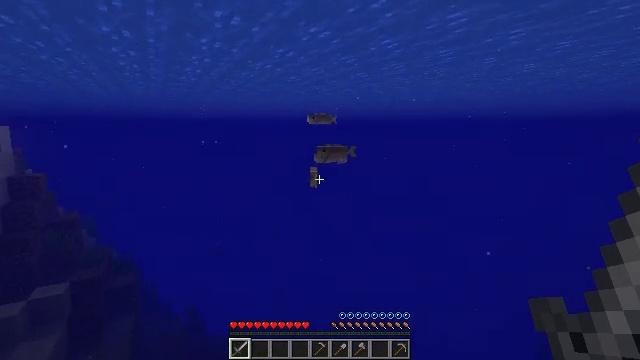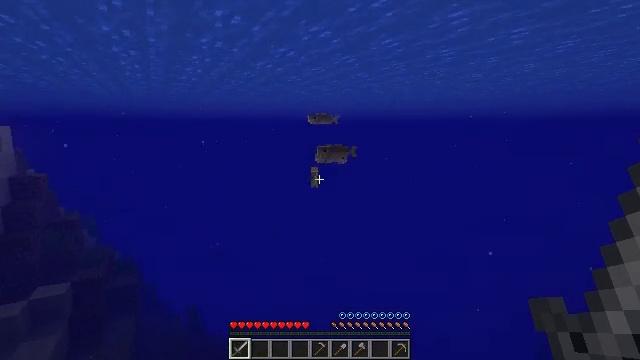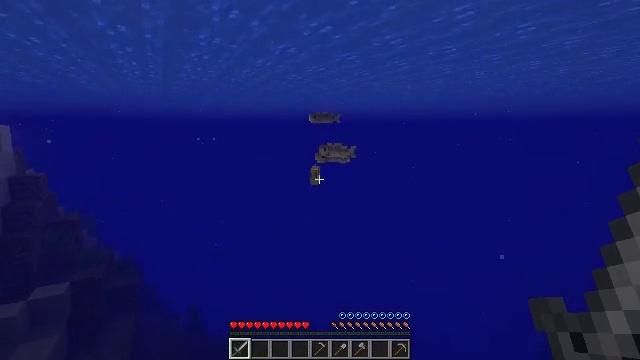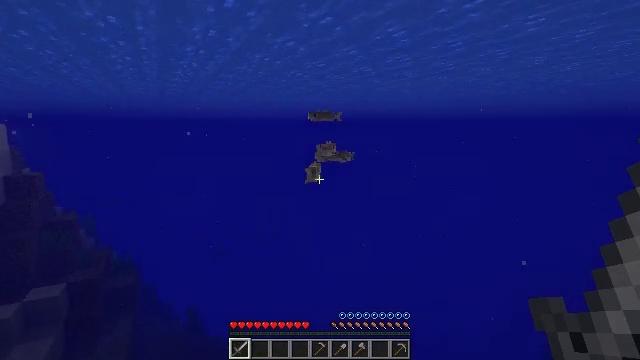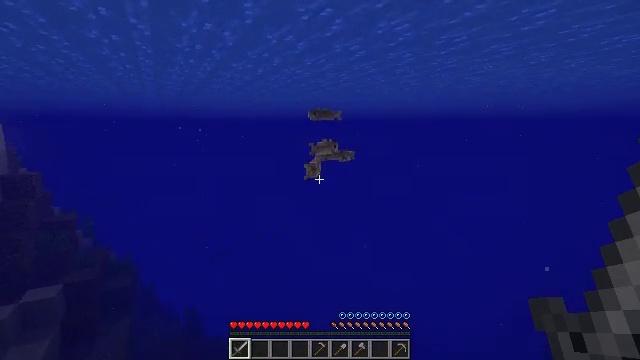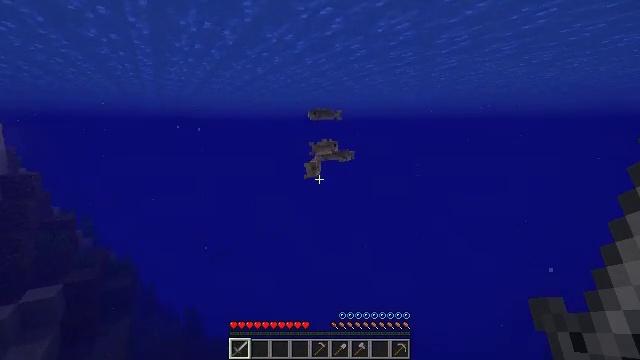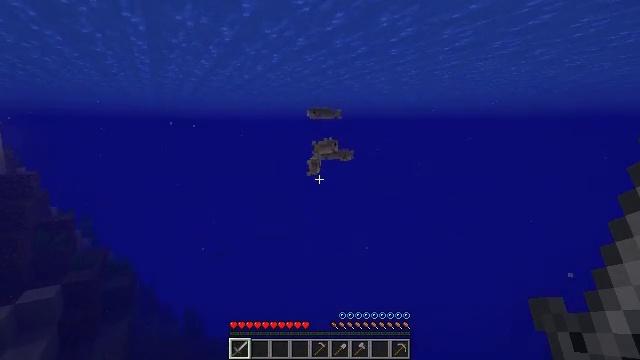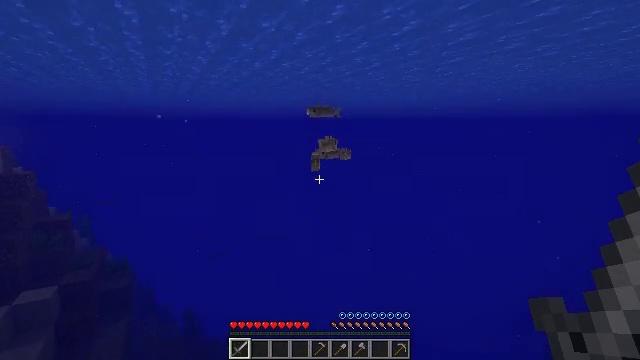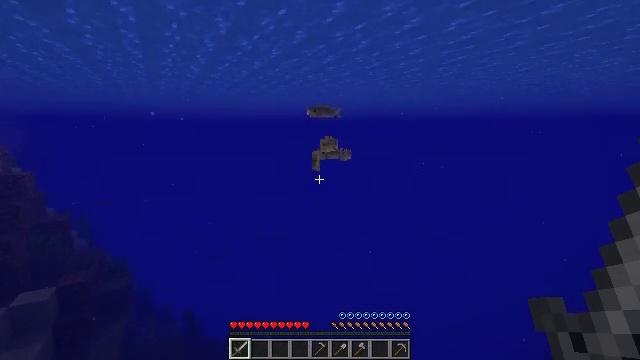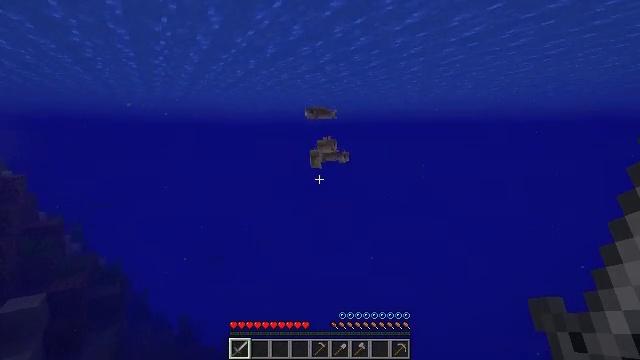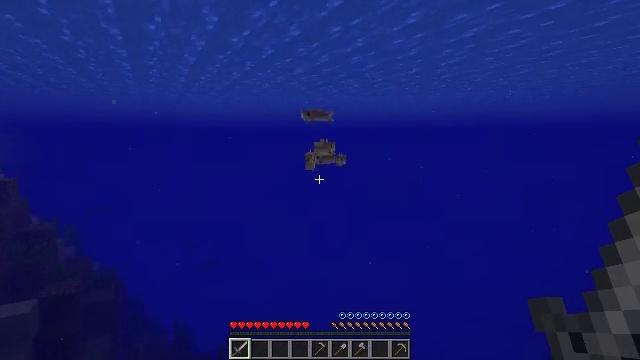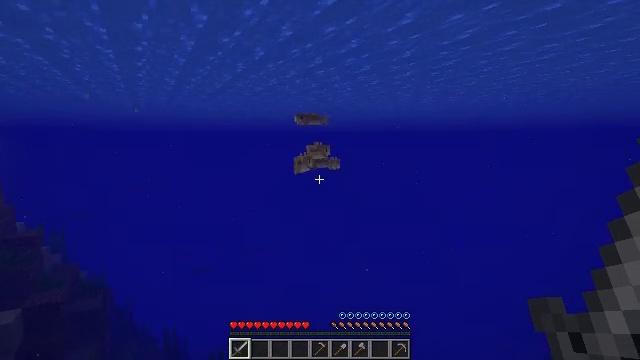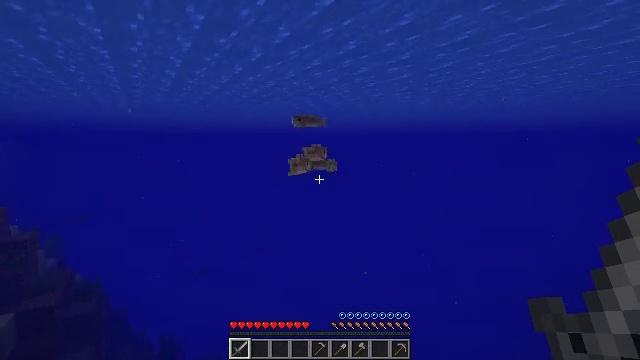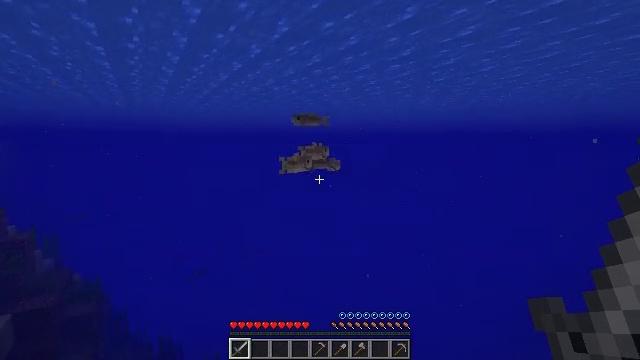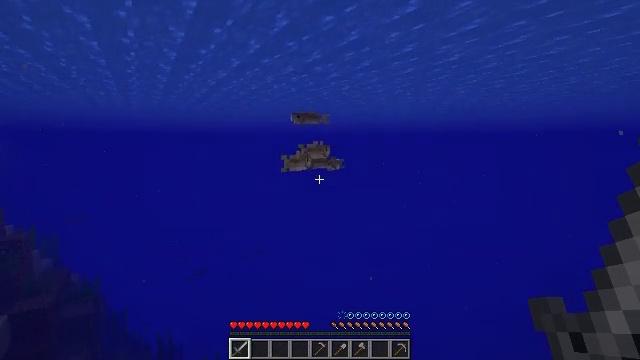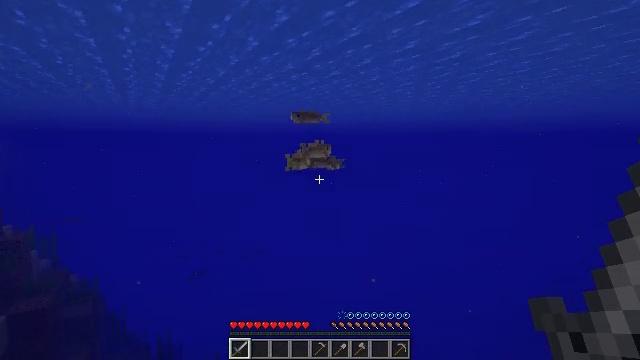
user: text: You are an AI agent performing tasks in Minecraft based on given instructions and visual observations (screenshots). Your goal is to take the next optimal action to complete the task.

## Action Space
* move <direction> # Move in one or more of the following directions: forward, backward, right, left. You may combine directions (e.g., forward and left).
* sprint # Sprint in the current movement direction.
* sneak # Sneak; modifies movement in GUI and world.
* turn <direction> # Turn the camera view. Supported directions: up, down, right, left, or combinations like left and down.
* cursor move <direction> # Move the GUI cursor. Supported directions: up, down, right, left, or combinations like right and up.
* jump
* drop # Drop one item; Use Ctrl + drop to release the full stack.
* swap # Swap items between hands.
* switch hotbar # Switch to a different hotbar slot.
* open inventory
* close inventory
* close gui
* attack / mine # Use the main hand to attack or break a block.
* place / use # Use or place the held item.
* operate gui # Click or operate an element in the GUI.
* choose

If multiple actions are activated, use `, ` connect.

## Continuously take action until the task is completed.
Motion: motion action
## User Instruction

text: Hunt a cod.
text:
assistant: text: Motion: move forward
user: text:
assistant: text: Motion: move forward
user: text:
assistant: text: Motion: move forward
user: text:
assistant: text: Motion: move forward
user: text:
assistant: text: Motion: move forward
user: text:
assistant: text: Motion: move forward
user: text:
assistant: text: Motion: move forward
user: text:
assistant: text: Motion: move forward
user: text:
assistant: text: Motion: move forward
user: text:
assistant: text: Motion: move forward
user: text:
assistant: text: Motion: move forward, turn right
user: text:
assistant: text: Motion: move forward
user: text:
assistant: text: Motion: move forward
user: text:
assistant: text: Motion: move forward
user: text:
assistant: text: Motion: move forward
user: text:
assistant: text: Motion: move forward
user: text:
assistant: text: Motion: move forward
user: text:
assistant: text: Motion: move forward
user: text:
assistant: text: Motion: move forward
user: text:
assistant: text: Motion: move forward
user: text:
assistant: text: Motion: move forward, turn up
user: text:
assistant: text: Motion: move forward, turn up
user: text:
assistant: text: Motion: move forward, turn up
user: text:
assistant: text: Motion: move forward
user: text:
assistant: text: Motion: move forward, turn up
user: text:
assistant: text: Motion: move forward, turn up
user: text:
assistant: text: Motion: move forward
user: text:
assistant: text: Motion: move forward
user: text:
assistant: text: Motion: move forward
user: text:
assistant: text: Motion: move forward